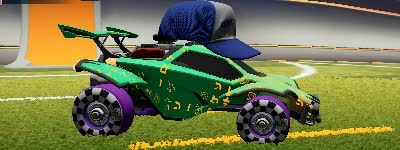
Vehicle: octane